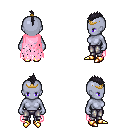
a pixel art fantasy rpg character, female body template, dark elf, purple skin, pink tattered cape, metal pants, raven mohawk hairstyle, gold tiara, gold boots, four views (front, back, left, right), 2x2 character sprite sheet, small pixel art, hard edges, no anti-aliasing